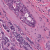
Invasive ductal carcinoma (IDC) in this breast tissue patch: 1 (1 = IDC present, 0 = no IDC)